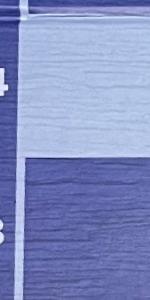
Label: Empty